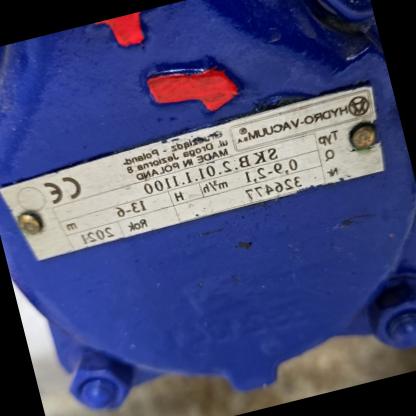
Klasa: tabliczka-znamionowa